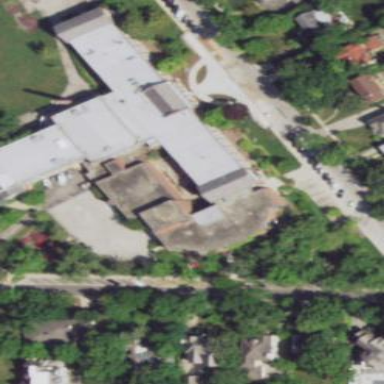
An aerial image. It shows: School building.